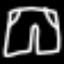
Label: pants